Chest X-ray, PA view. Patient: 25 years old, sex M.
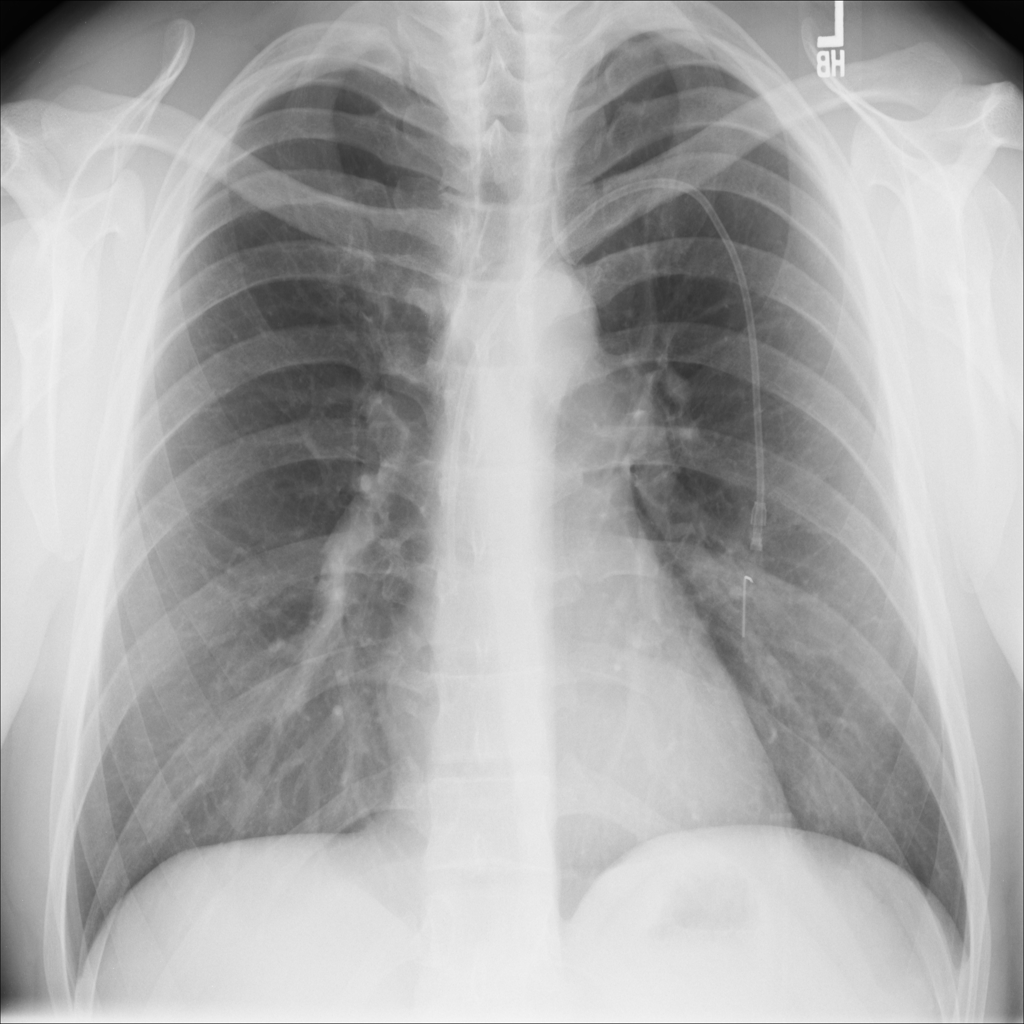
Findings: No Finding